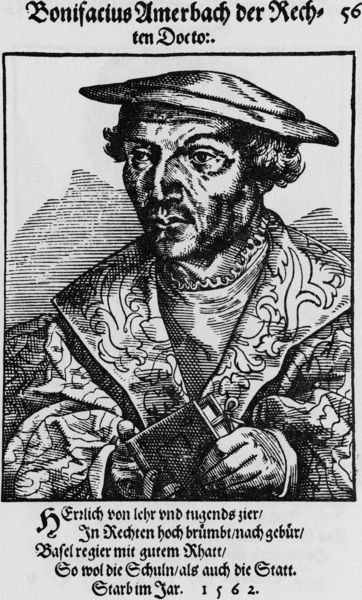
Titel: Bildnis des Bonifacius Amerbach
Künstler: Tobias Stimmer
Institution: (Seriendruck)
Schlagwörter: hand, mann, schatten, weiß, grau, haar, hut, mund, nase, schwarz, zeichnung, blick, muster, ornament, schleife, alt, bart, hemd, kappe, mütze, bibel, bluse, falten, gesicht, kragen, tot, ärmel, bildnis, hände, portrait, porträt, kirche, auge, gewand, haare, kutte, mantel, reich, stickerei, kaufmann, brustbild, lippen, locken, potrait, renaissance, seide, ranken, holzschnitt, schrift, schule, kette, grafik, graphik, papst, inschrift, verzierung, robe, deutsch, alter, buch, glaube, druck, schwarz weiß, stich, hakennase, text, überschrift, beten, brokat, buchdruck, barett, halbprofil, gestorben, mittelalter, wams, luther, aussen, gelehrter, gedenken, sammler, kupferstich, basel, arabesken, altdeutsch, doktor, rhein, stick, unterkleid, reformation, rat, bartlos, würdenträger, sprichwort, cranach, mathematiker, recht, gelehrt, rechnen, doctor, rechten, sereindruck, rath, althochdeutsch, amerbach, auerbach, bonifacius, bonifatius, bonifaz, jura, jurisprudenz, jurusprudenz, naturwissenschaften, papsz, rechte, sechzehntes jahrhundert, todesdatum, ärel, scheiß, bonifazius, 1562